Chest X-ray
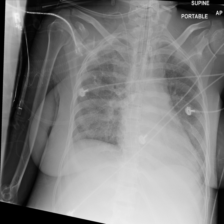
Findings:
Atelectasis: negative
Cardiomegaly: negative
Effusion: negative
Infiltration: negative
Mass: negative
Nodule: negative
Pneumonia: negative
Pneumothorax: negative
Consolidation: negative
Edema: negative
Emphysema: negative
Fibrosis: negative
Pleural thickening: negative
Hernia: negative